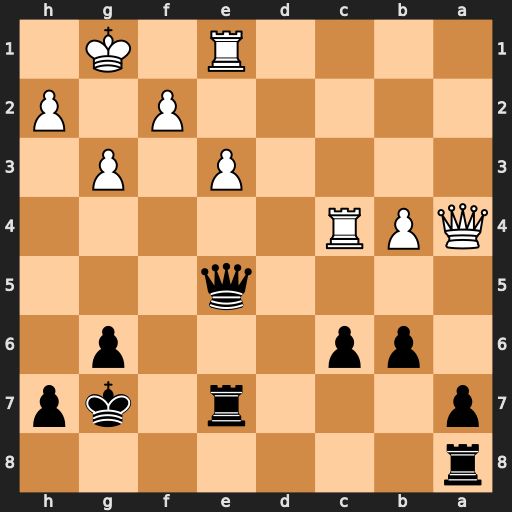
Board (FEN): r7/p3r1kp/1pp3p1/4q3/QPR5/4P1P1/5P1P/4R1K1
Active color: b
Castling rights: -
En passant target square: -
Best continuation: b5 Qc2 bxc4